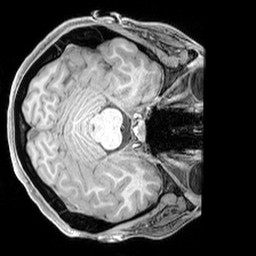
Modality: T1w
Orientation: axial
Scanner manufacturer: siemens
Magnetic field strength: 3 T
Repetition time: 2.3 s
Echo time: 0.00226 s